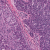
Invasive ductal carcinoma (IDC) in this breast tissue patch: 0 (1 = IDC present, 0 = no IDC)